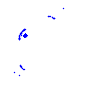
Particle: proton